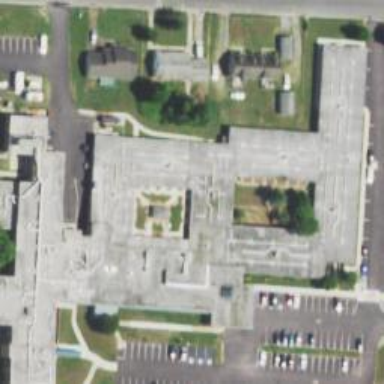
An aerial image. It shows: Nursing home.